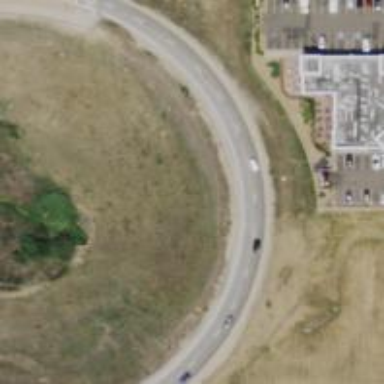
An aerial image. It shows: Trunk link highway.